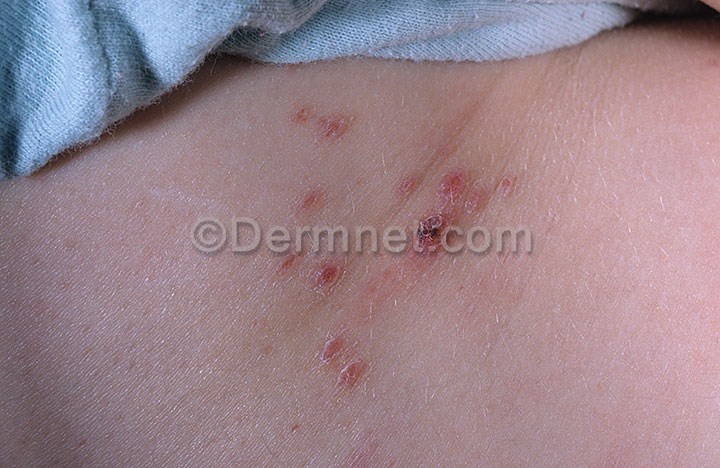
Disease: Warts Molluscum and other Viral Infections